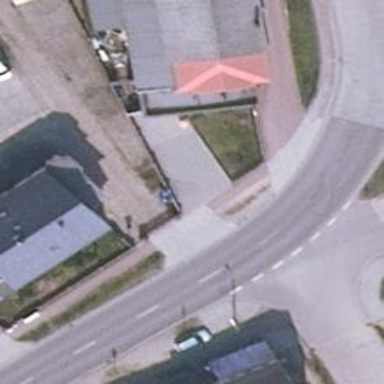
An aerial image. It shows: Flagpole which is man-made.